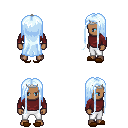
a pixel art fantasy rpg character, male body template, human, dark skin, maroon long-sleeve shirt, white pants, white cyan extra-long hairstyle, silver tiara, brown slippers, four views (front, back, left, right), 2x2 character sprite sheet, small pixel art, hard edges, no anti-aliasing